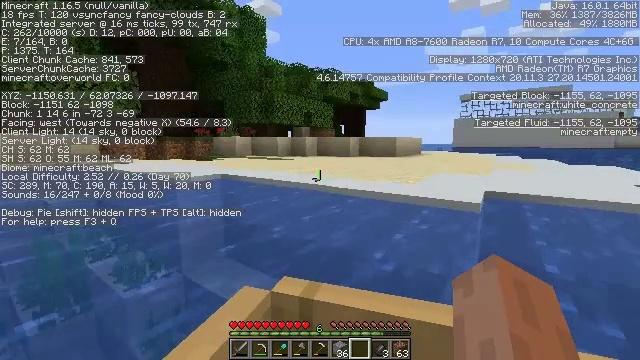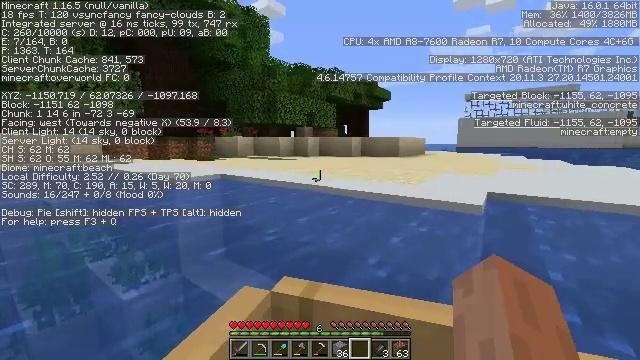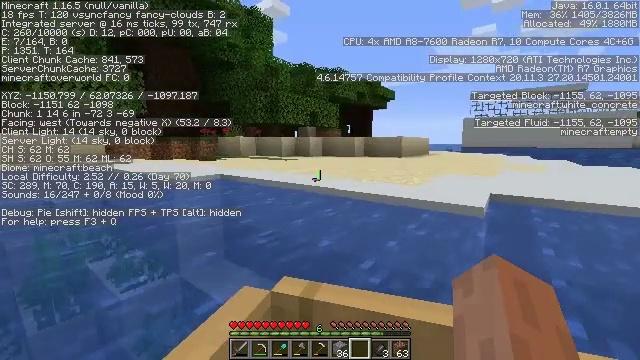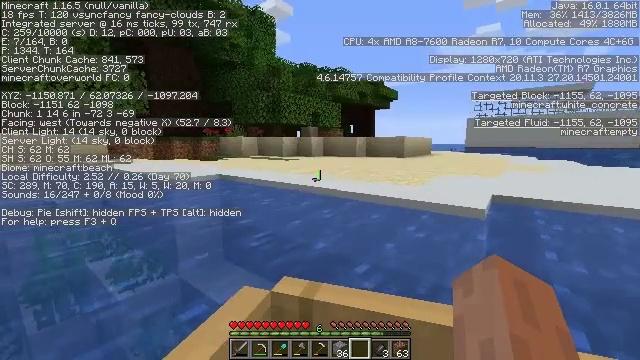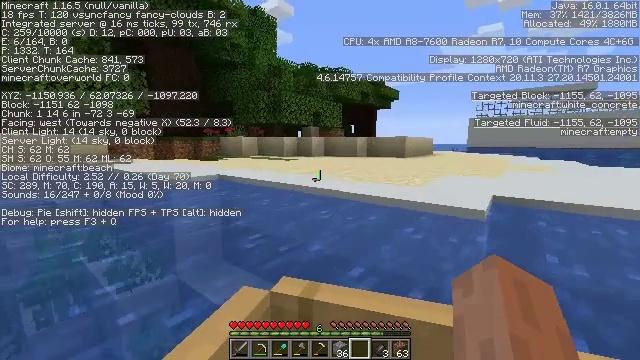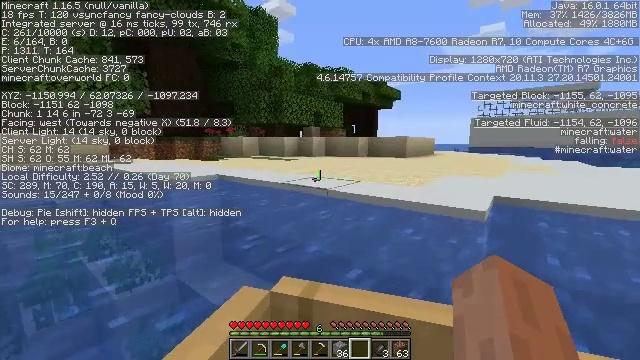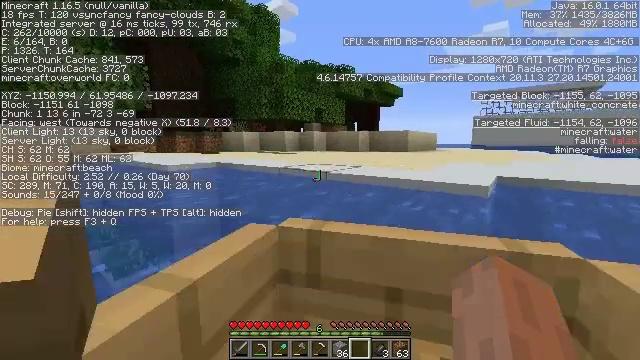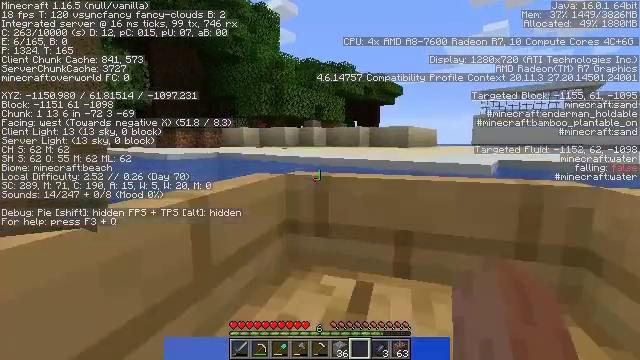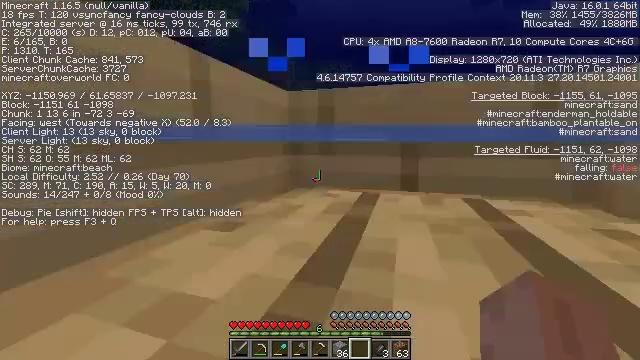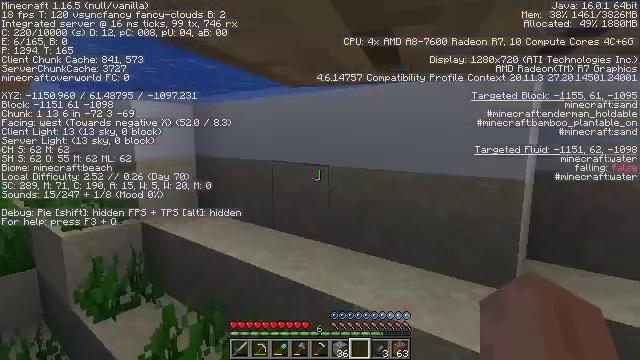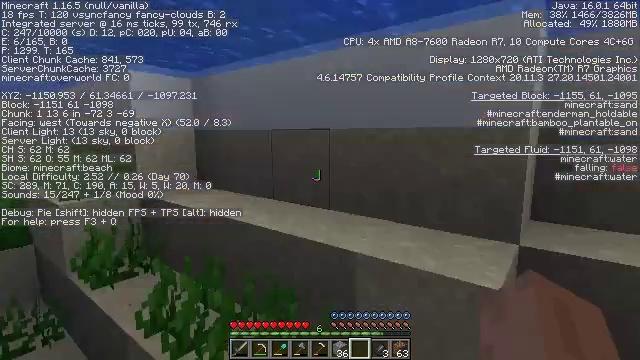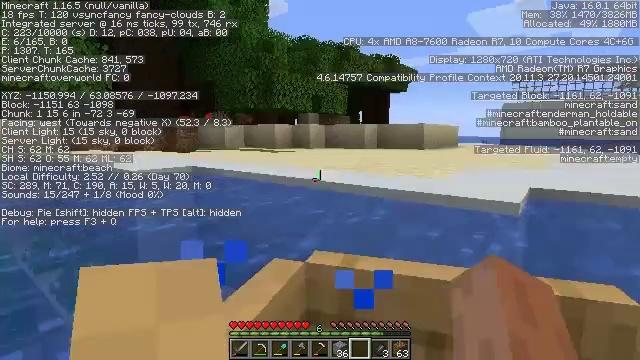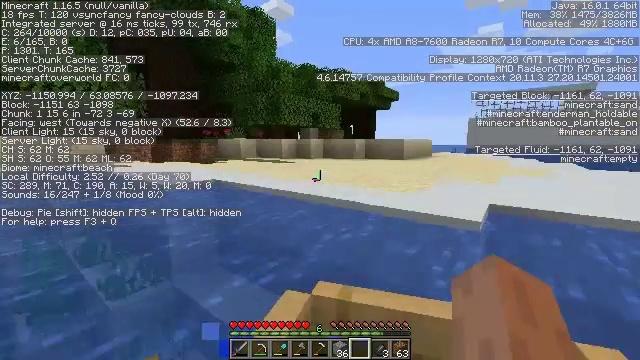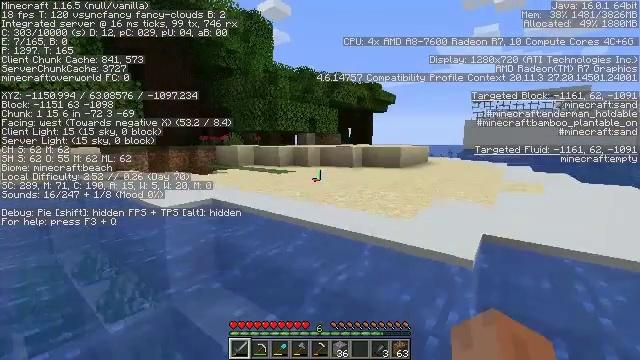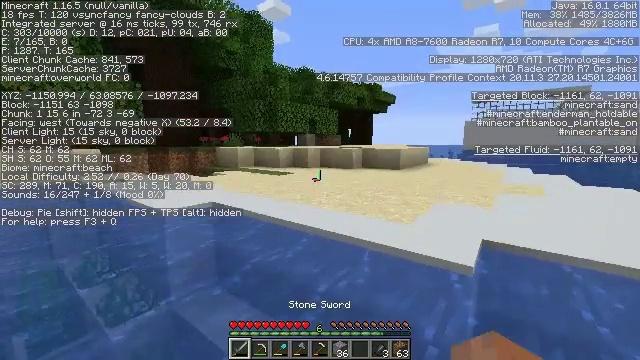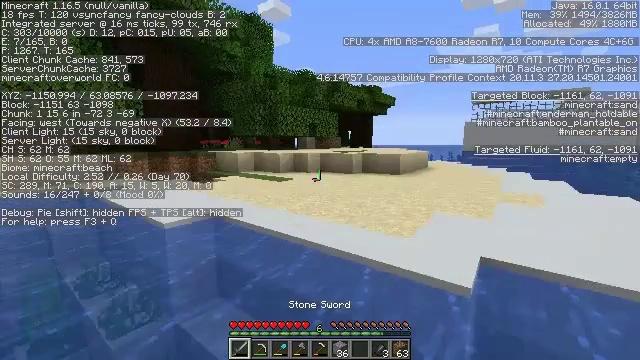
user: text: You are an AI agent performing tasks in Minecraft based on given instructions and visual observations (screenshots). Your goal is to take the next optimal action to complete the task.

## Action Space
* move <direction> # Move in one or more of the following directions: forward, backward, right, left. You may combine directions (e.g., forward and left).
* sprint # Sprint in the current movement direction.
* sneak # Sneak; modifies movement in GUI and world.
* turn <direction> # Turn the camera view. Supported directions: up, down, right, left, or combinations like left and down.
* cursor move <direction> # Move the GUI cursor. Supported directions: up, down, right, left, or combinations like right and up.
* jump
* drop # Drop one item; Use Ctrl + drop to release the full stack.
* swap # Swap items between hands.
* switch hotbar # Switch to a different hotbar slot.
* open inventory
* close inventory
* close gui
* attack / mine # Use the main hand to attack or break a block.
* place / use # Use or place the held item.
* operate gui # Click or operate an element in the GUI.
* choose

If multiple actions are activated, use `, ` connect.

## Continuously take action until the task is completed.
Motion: motion action
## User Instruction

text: Mine the white concrete block.
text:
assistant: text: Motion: no_op
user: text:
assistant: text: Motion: no_op
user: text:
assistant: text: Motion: no_op
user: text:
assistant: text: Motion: no_op
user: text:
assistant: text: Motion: sneak
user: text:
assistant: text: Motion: sneak
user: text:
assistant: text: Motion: sneak
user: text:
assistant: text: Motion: sneak
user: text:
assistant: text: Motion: sneak
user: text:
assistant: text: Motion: no_op
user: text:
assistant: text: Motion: no_op
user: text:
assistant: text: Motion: no_op
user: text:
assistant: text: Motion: switch to hotbar 1
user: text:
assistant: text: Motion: switch to hotbar 1
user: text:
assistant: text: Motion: switch to hotbar 1
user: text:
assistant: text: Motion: switch to hotbar 1
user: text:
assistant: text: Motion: no_op
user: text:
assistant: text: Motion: no_op
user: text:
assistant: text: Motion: no_op
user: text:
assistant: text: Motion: move forward
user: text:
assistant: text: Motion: move forward
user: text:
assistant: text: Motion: move forward
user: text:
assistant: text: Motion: move forward
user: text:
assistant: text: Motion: move forward
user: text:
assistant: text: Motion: move forward
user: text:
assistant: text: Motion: move forward
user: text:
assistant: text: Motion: move forward
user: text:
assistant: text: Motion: move forward, switch to hotbar 2
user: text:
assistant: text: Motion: move forward, switch to hotbar 2
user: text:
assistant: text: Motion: move forward, switch to hotbar 2